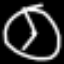
Label: clock